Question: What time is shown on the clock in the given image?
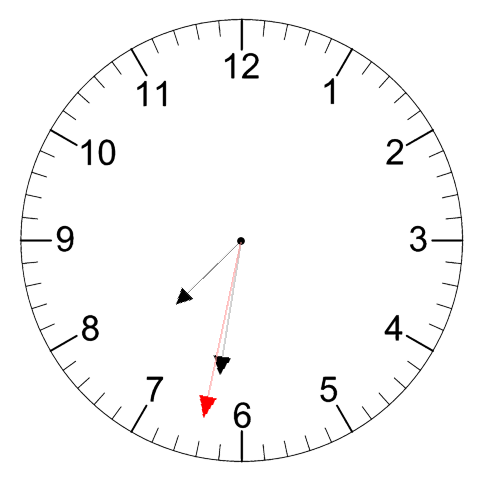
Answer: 07:31:32